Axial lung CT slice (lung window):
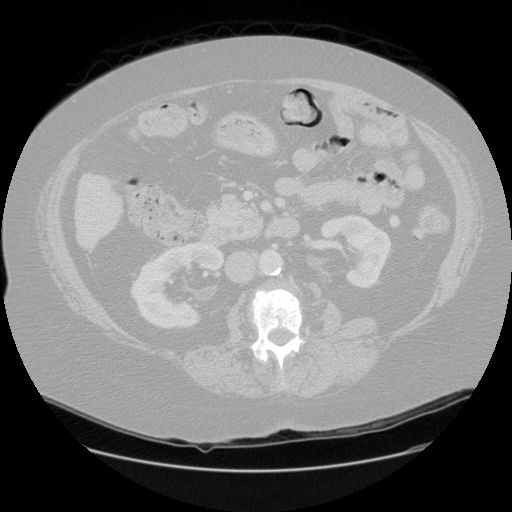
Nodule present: no